【题型】解答题　【知识点】立体几何　【难度】easy
在一个如图所示的直角梯形$ABCD$内挖去一个扇形，$E$恰好是梯形的下底边的中点，将所得平面图形绕直线$DE$旋转一圈.

\vspace{3pt}
\noindent
(1)请在图中画出所得几何体并说明所得的几何体的结构特征；

\noindent
(2)求所得几何体的表面积和体积.
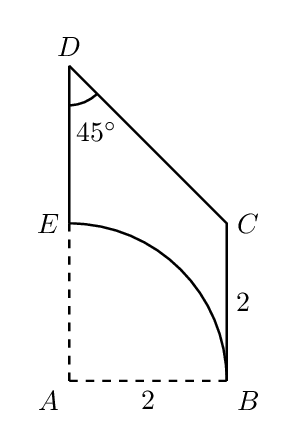
【解答】
\vspace{8pt}
\noindent
\textbf{【答案】}
(1)答案见解析

\noindent
(2)$S_{\text{组合体}}=(4\sqrt{2}+16)\pi$，$V_{\text{组合体}}=\dfrac{16}{3}\pi$

\vspace{3pt}
\noindent
\textbf{【分析】}
(1) 直接由旋转体的结构特征得结论；

\noindent
(2) 结合图中数据计算该组合体的表面积和体积.

\vspace{5pt}
\noindent
\textbf{【详解】}
(1) 根据题意知，将所得平面图形绕直线$DE$旋转一圈后所得几何体是上部是圆锥，下部是圆柱挖去一个半径等于圆柱体高的半球的组合体.

\vspace{5pt}
\noindent
(2) 该组合体的表面积为：

\noindent
$S_{\text{几何体}}=S_{\text{圆锥侧}}+S_{\text{圆柱侧}}+S_{\text{半球}}=\dfrac{1}{2}\times2\pi\times2\times2\sqrt{2}+2\pi\times2\times2+\dfrac{1}{2}\times4\pi\times2^2=(4\sqrt{2}+16)\pi$，

\noindent
组合体的体积为：

\noindent
$V_{\text{几何体}}=V_{\text{圆锥}}+V_{\text{圆柱}}-V_{\text{半球}}=\dfrac{1}{3}\pi\times2^2\times2+\pi\times2^2\times2-\dfrac{1}{2}\times\dfrac{4}{3}\pi\times2^3=\dfrac{16}{3}\pi$.

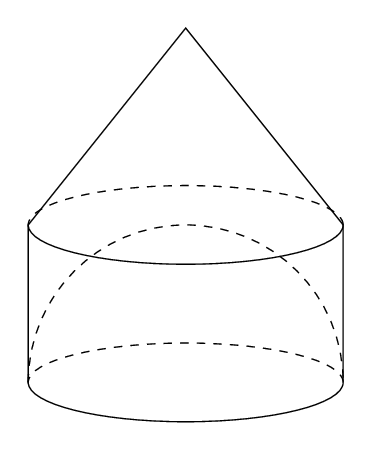